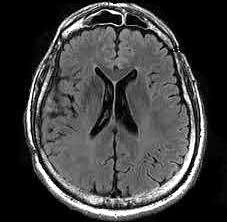
Label: notumor